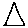
Label: triangle